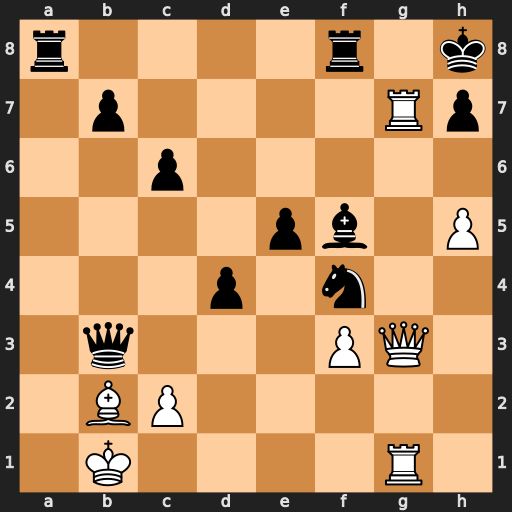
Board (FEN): r4r1k/1p4Rp/2p5/4pb1P/3p1n2/1q3PQ1/1BP5/1K4R1
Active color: w
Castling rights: -
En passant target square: -
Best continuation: Rxh7+ Bxh7 Qg7#